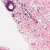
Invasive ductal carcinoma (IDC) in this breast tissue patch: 0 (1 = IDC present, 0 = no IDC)